Lunar surface albedo tile
Center latitude: -3.566
Center longitude: -3.58
Resolution (meters per pixel, mean): 210.45
Tile area (km^2): 46441.37
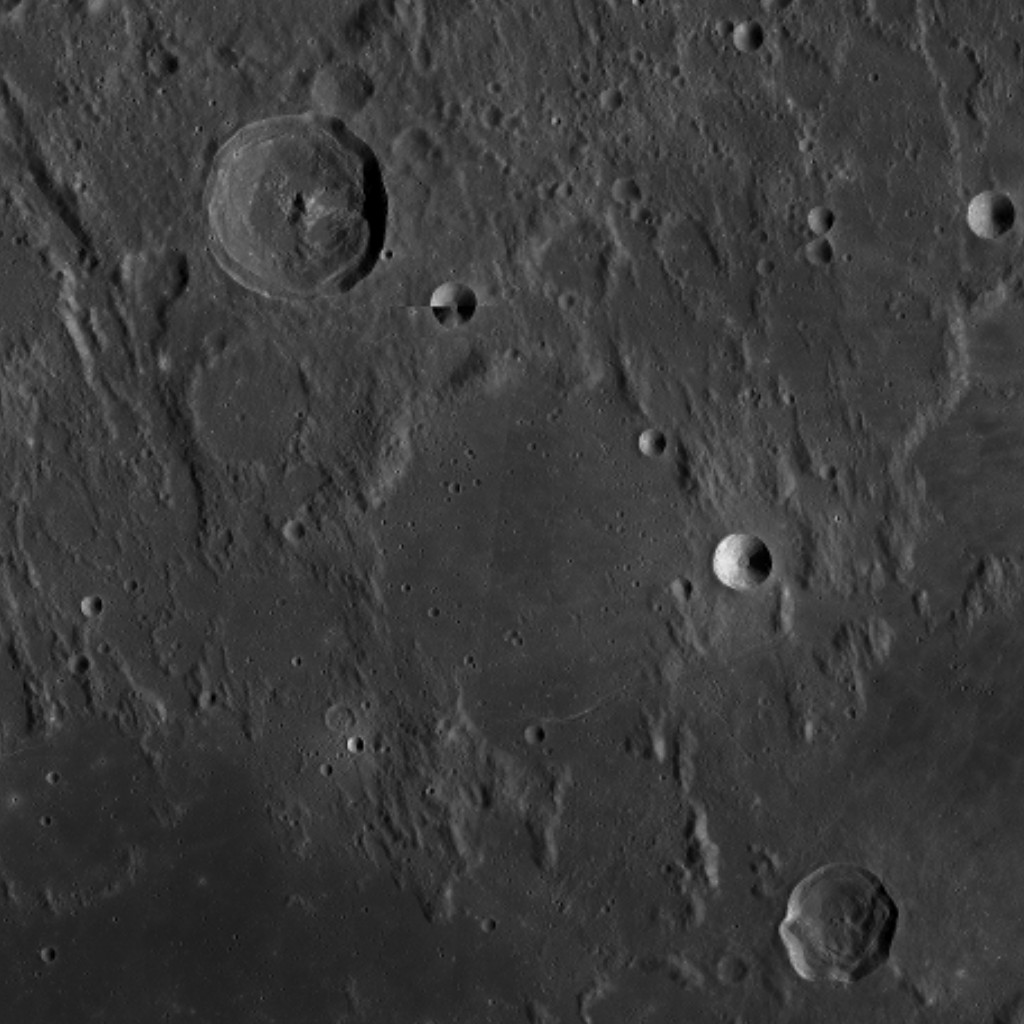